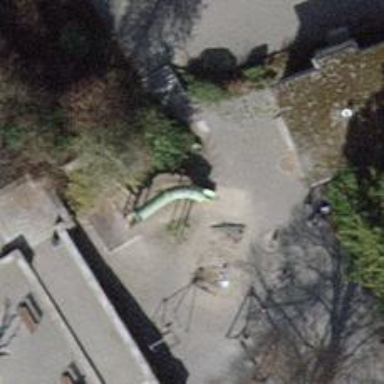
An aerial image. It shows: Playground with slide.